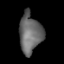
Tissue: lung
Cell type: Epithelial cells
Senescence score: 0.2337
Nuclear area (px): 866
Mean DAPI intensity: 103.599